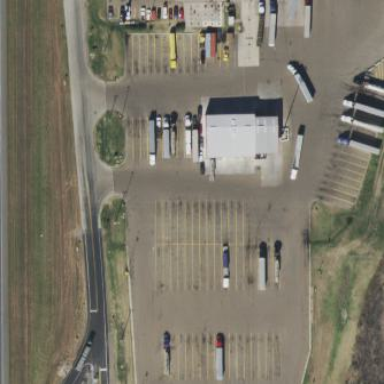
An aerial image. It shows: Retail area.